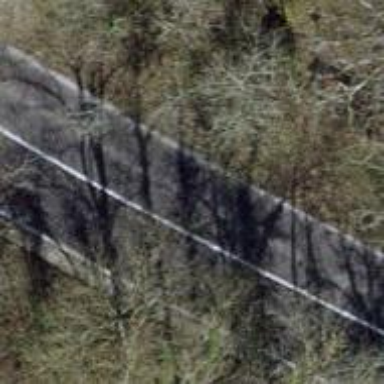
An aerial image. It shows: Tertiary road with asphalt surface.